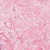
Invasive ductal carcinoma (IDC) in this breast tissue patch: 0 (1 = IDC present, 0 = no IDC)